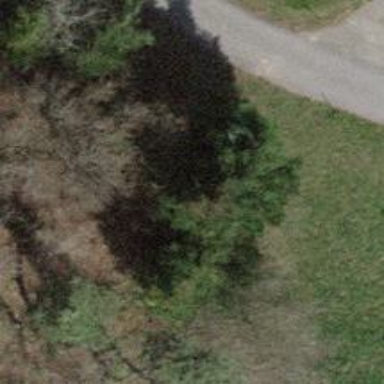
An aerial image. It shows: Bench.